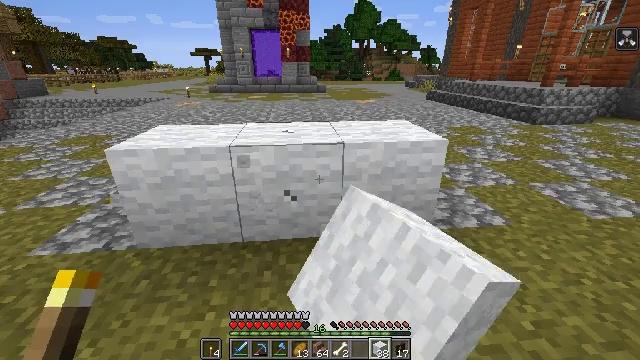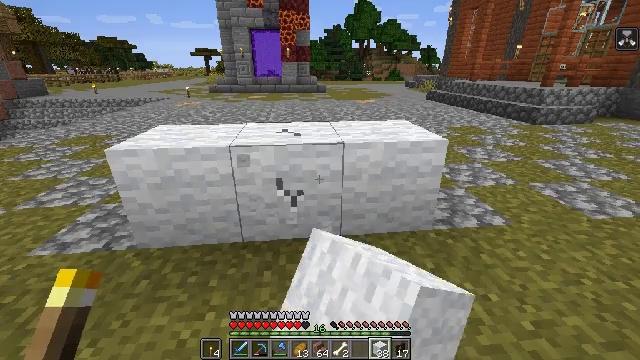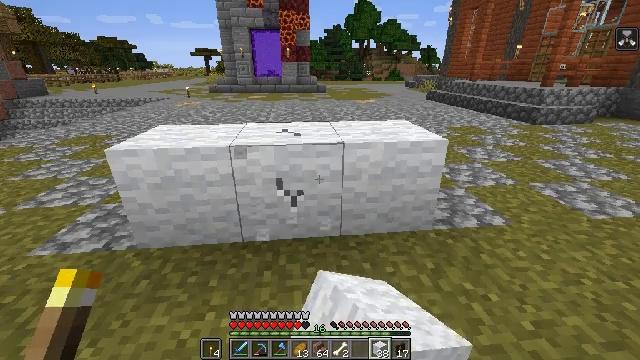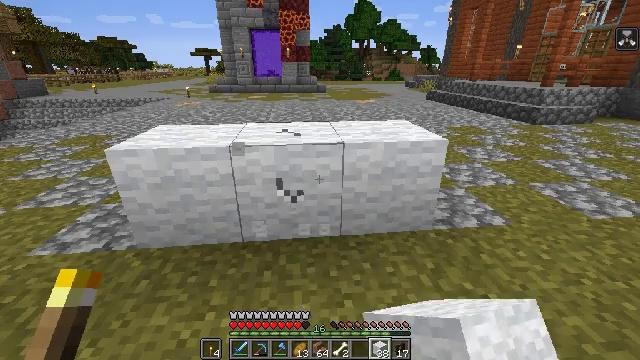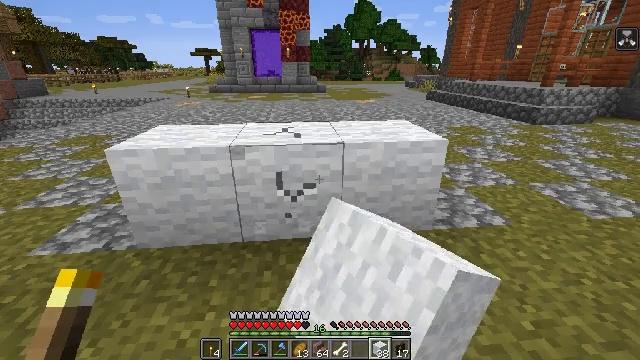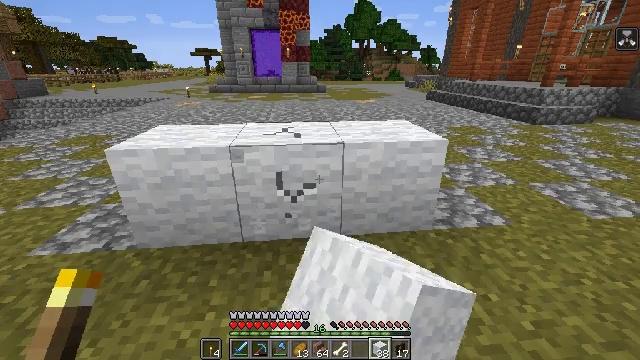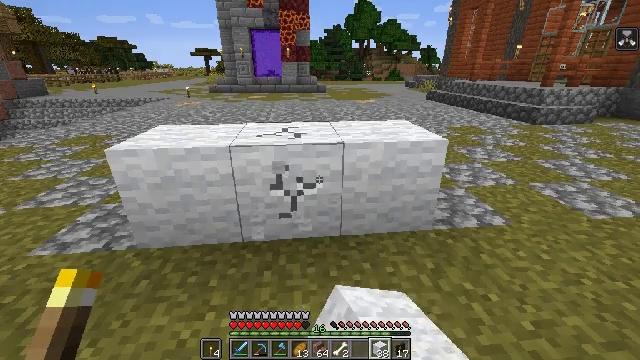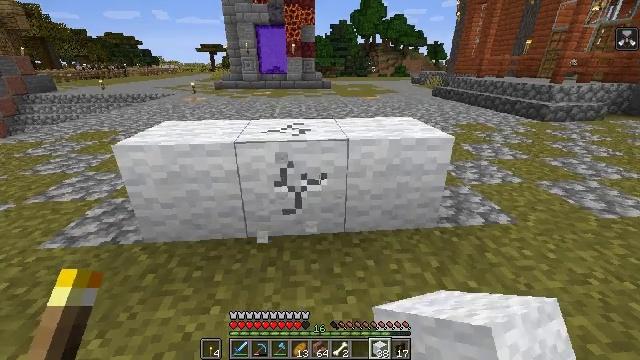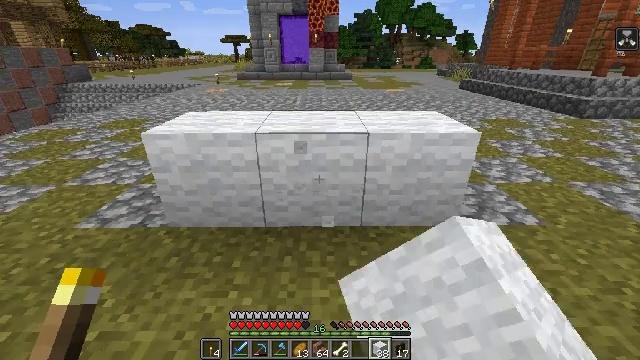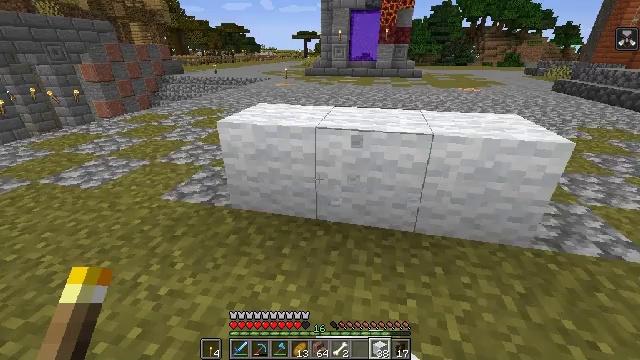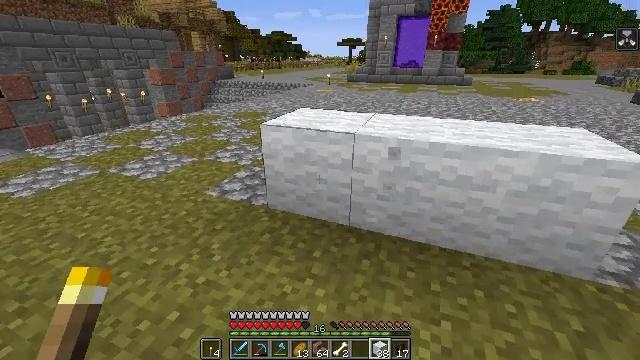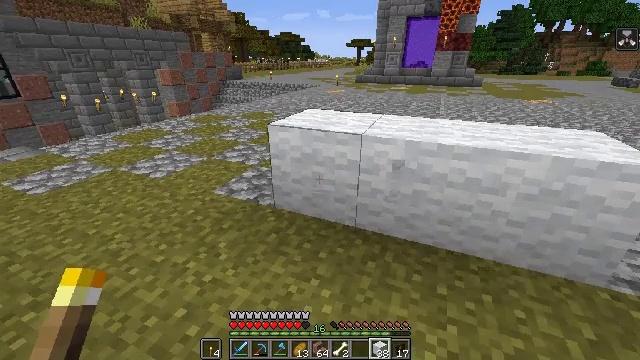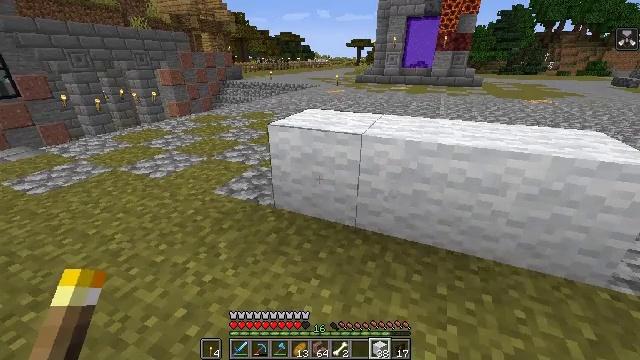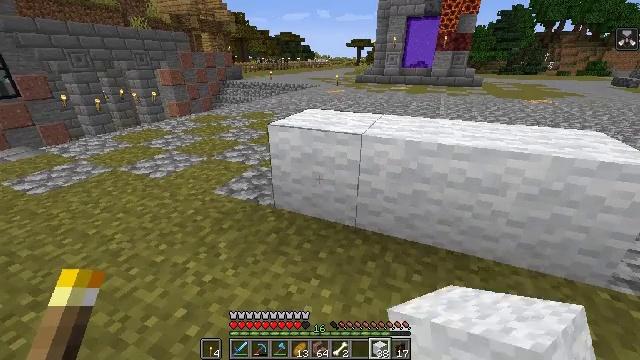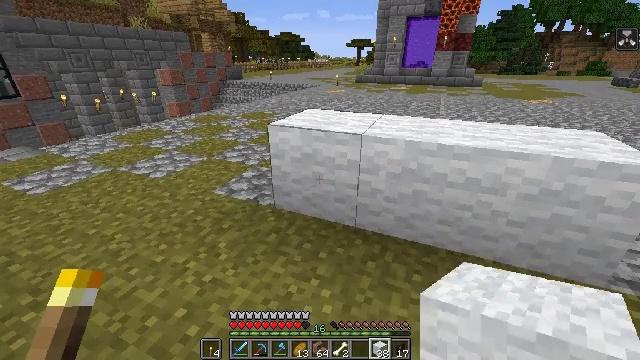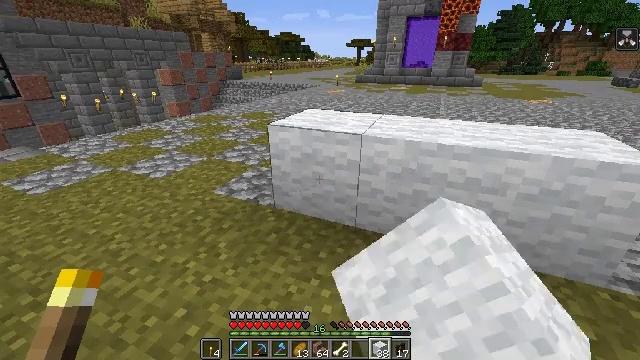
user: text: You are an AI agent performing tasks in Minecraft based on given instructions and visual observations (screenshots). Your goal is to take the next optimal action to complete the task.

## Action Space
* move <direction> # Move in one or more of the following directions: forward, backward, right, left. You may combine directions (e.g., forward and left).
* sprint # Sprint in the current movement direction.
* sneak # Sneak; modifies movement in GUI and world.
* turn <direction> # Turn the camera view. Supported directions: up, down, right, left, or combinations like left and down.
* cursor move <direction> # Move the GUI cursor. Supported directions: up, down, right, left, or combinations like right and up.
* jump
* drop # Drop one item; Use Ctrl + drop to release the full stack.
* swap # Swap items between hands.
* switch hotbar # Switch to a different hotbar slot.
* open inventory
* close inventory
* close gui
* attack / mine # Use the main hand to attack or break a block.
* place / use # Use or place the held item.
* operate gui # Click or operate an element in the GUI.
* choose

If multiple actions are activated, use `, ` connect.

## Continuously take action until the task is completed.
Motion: motion action
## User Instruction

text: Break the white wool for crafting.
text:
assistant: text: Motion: attack / mine
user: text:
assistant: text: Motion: attack / mine
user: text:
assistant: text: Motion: attack / mine
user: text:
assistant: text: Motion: attack / mine
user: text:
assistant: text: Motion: attack / mine
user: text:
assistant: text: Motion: attack / mine
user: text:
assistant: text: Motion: turn left, attack / mine
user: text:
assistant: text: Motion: turn left and down
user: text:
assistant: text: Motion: turn left
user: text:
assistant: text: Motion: turn left and up
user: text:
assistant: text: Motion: turn left
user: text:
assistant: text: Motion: no_op
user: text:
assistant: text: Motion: no_op
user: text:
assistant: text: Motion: attack / mine
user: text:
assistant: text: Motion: attack / mine
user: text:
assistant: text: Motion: attack / mine
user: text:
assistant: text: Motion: attack / mine
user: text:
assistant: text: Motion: attack / mine
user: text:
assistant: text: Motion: attack / mine
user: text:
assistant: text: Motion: attack / mine
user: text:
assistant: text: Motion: attack / mine
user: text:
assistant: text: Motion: attack / mine
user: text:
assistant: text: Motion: attack / mine
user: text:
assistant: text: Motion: attack / mine
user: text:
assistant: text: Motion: attack / mine
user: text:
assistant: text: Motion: attack / mine
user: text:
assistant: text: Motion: attack / mine
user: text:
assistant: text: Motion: attack / mine
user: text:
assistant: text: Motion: attack / mine
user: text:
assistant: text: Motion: attack / mine